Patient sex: F
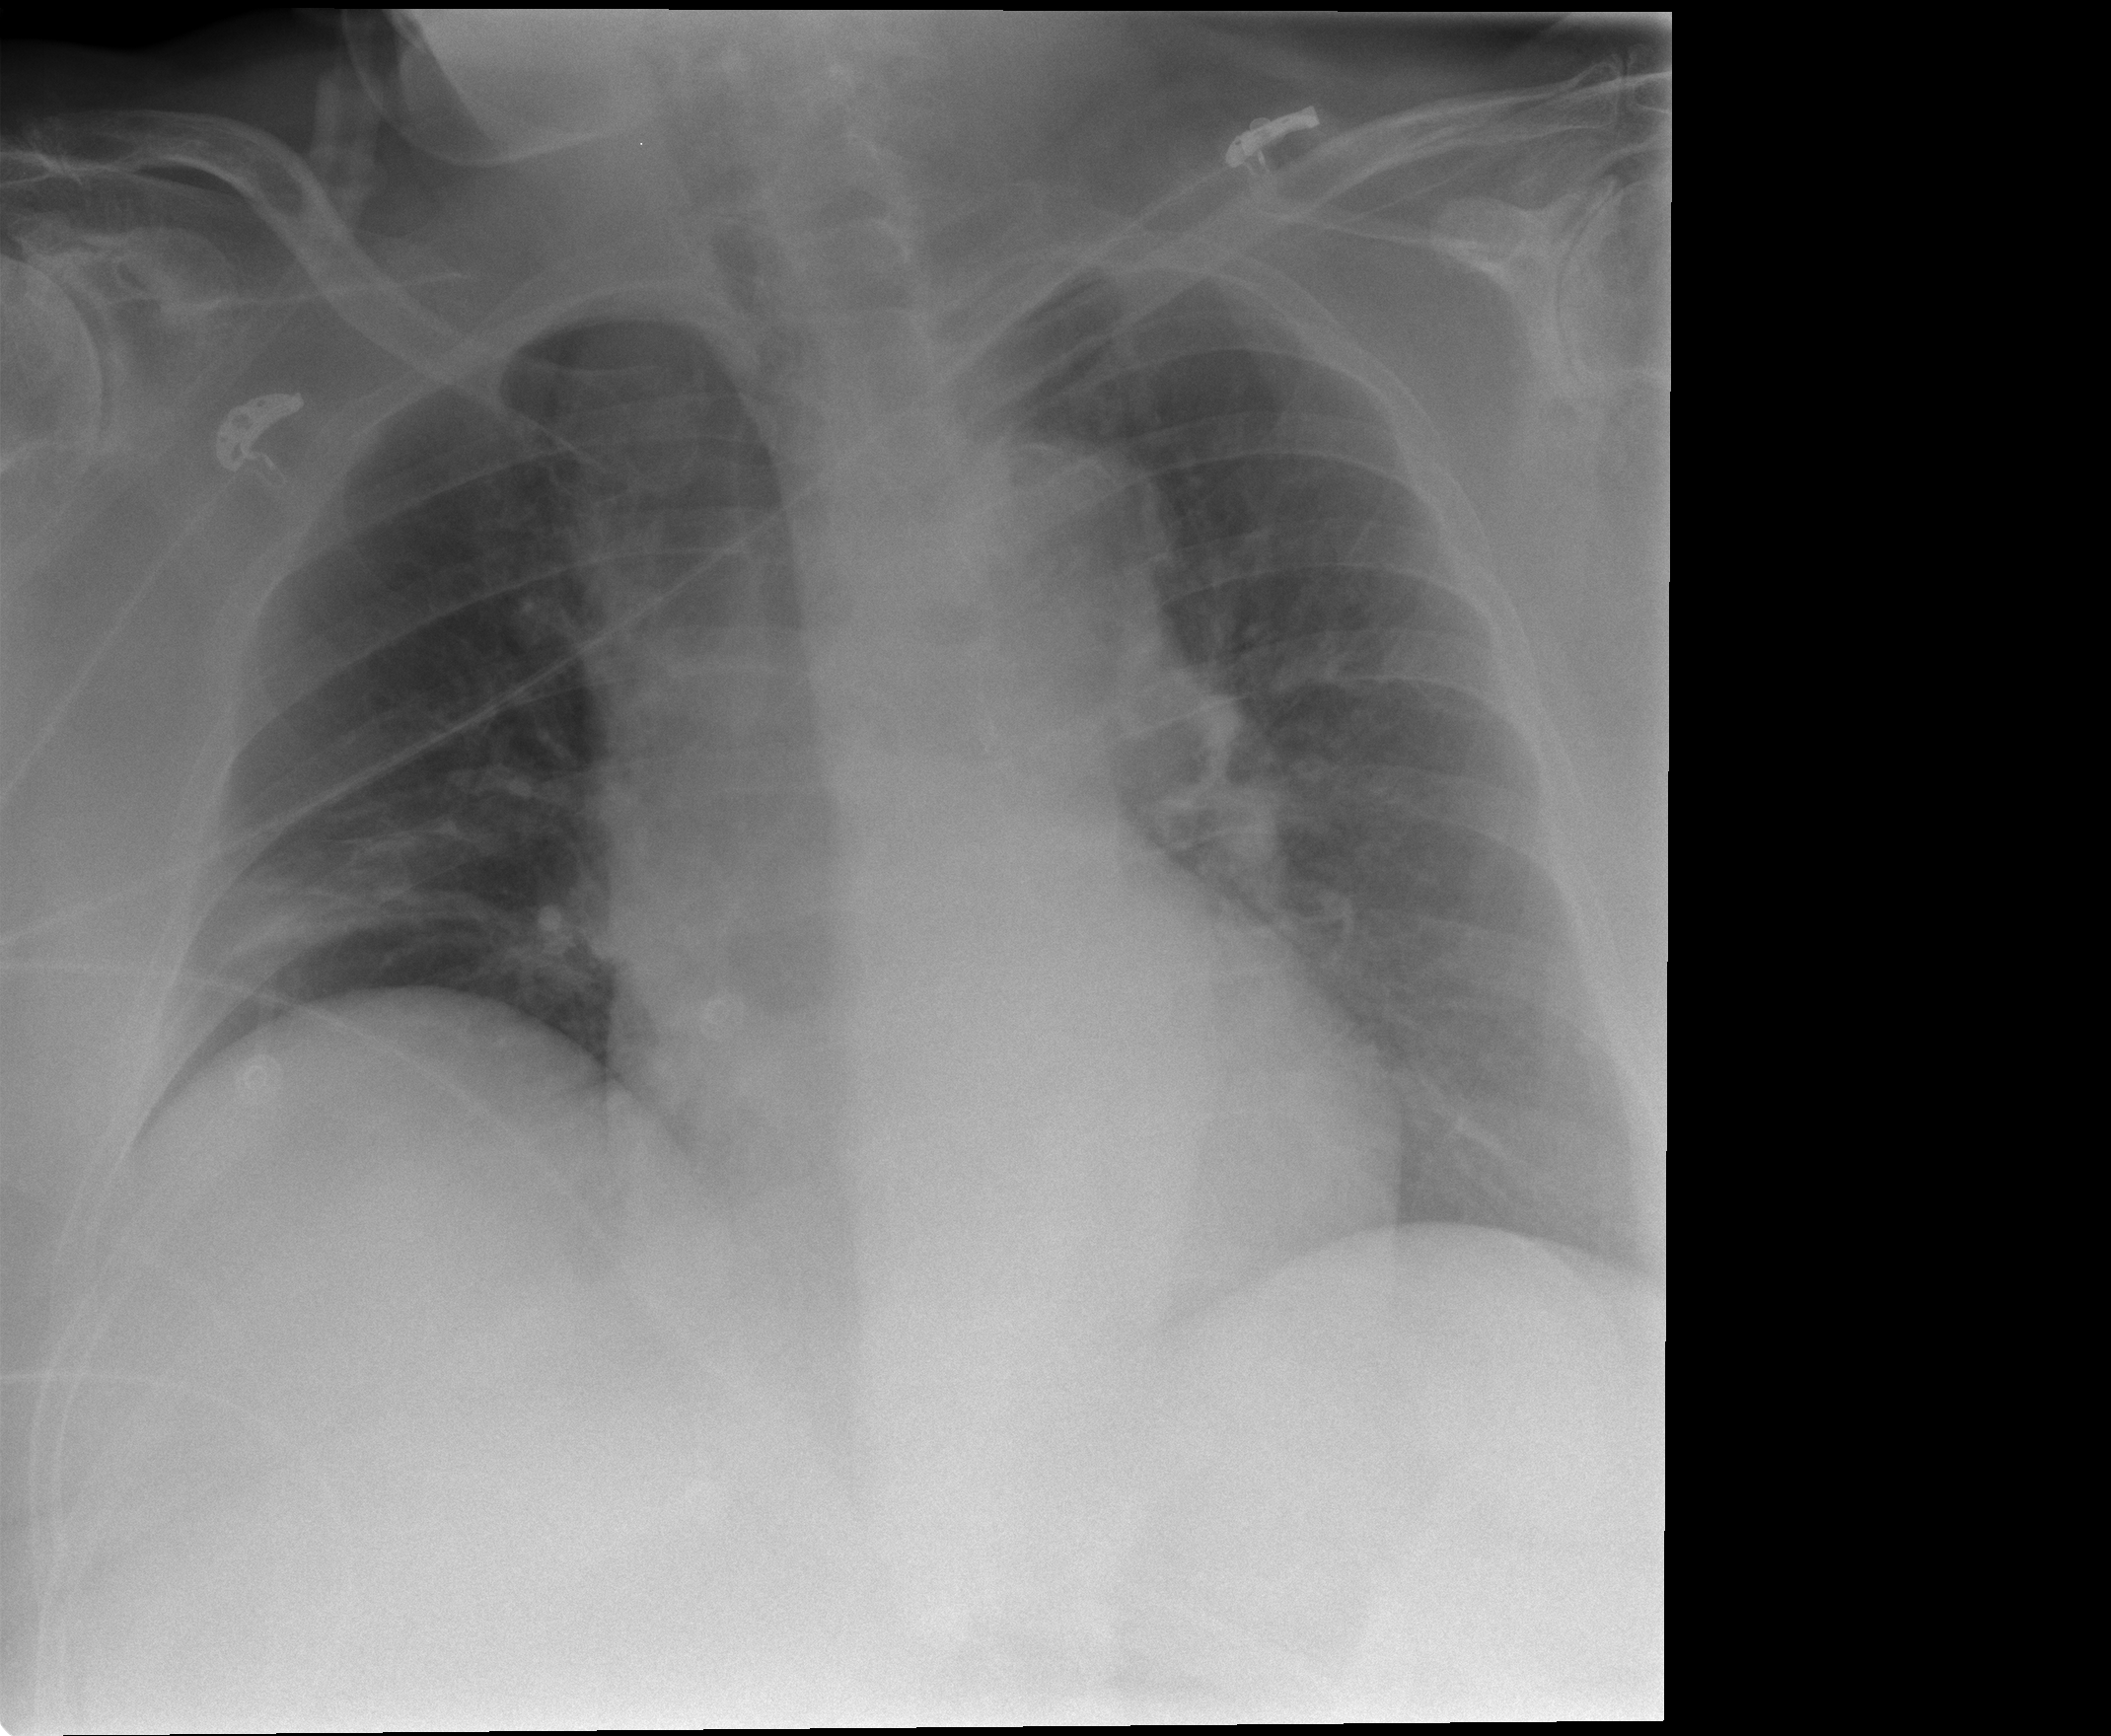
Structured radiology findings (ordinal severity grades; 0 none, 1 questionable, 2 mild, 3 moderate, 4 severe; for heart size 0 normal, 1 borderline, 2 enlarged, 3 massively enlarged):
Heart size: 0
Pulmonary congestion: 0
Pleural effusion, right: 0
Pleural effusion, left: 0
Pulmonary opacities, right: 0
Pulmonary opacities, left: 0
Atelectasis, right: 2
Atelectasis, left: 0